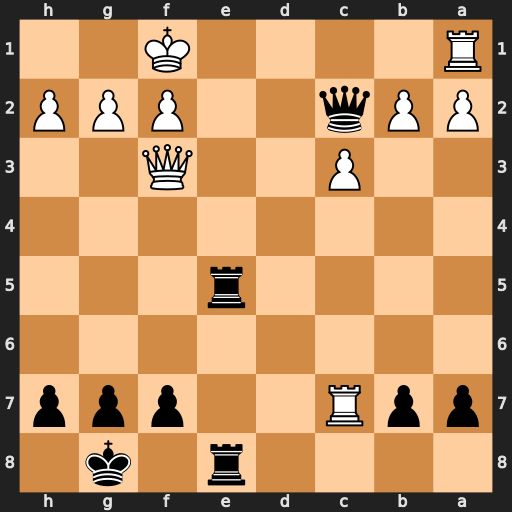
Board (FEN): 4r1k1/ppR2ppp/8/4r3/8/2P2Q2/PPq2PPP/R4K2
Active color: b
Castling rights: -
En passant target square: -
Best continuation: Rf5 Qe3 Kf8 Rc8 Rxc8